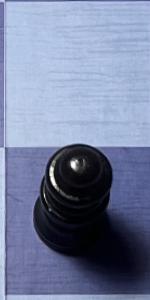
Label: Queen_Black